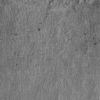
Label: not_dusty